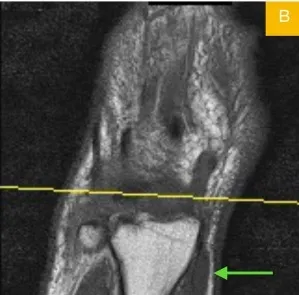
T2. Sequences.
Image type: radiology (mri)